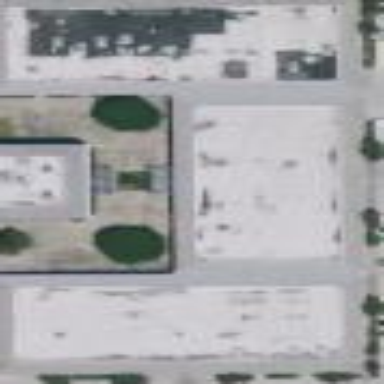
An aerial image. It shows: Industrial building.